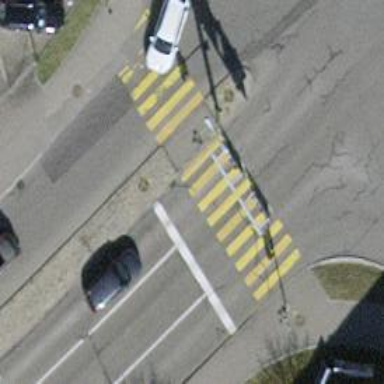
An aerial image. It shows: Crossing with traffic signals and zebra crossing island.